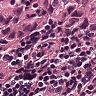
Metastatic tissue present: yes